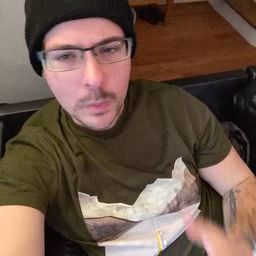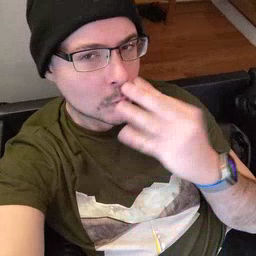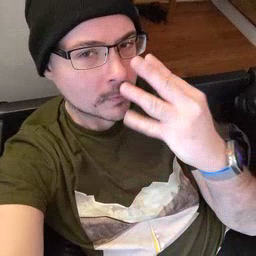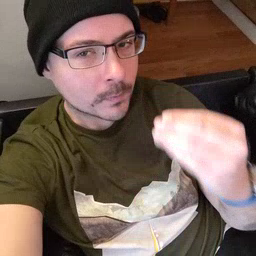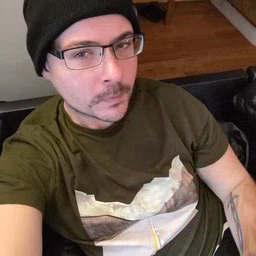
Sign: wolf